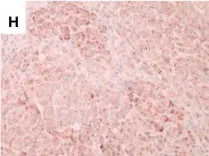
Enhanced computerized tomography (CT), pathological and immunohistochemical findings. Immunostaining (x200). Left adrenocortical adenoma (left ACA, predominately secreted aldosterone) consisting primarily of clear cells, CYP11B1 (-) and CYP11B2 (+). Right adrenocortical adenoma (right ACA, predominately secreting cortisol) was composed of both eosinophilic compact cells and clear cells, with the former accounting for 60%, CYP11B1 (+) and CYP11B2.
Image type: pathology (immunostaining)